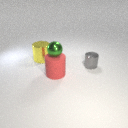
large red rubber cylinder below small green metal sphere